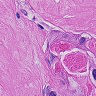
Metastatic tissue present: yes